Question: : In a Silverlight 4 MVVM project, we have a 'ListBox' control containing items, the selected item is two-way-bound to the appropriate property in the ViewModel. Another control (for example reasons, I've stripped it down to a single 'TextBox') is data bound to the selected item's content. The value should update on leave/focus lost.
: When the value in the 'TextBox' is changed and we leave that 'TextBox' by pressing the Tab key, everything works as desired - the value is updated. However, if the user clicks on a different item in the 'ListBox', then the SelectedItem setter is fired before the content of 'TextBox' setter is fired, leaving no chance to handle the user input.

You can see in debugger, when adding breakpoints to the property setters, that the new 'ListView' selection is applied first, before the 'TextBox' update is processed.
: We need to know that the currently selected item was modified before the user has selected another item. It's not desired to have a custom update trigger which would notify on each key press (we know that's possible).
Can you help?
'''
public abstract class ViewModelBase : INotifyPropertyChanged
{
public event PropertyChangedEventHandler PropertyChanged;
protected void OnPropertyChanged(string propertyName)
{
var handler = PropertyChanged;
if (handler != null)
handler(this, new PropertyChangedEventArgs(propertyName));
}
}
public class ItemViewModel : ViewModelBase
{
private string _content;
public ItemViewModel(string initContent)
{
_content = initContent;
}
public string Content
{
get
{
return _content;
}
set
{
if (_content != value)
{
_content = value;
OnPropertyChanged("Content");
}
}
}
}
public class MainViewModel : ViewModelBase
{
private ObservableCollection<ItemViewModel> _items =
new ObservableCollection<ItemViewModel>();
private ItemViewModel _selectedViewModel;
public ObservableCollection<ItemViewModel> Items
{
get
{
return _items;
}
}
public ItemViewModel SelectedItem
{
get
{
return _selectedViewModel;
}
set
{
if (_selectedViewModel != value)
{
_selectedViewModel = value;
OnPropertyChanged("SelectedItem");
}
}
}
}
'''
'''
<Grid x:Name="LayoutRoot" Background="White">
<ListBox Height="100"
HorizontalAlignment="Left"
Margin="12,12,0,0"
VerticalAlignment="Top"
ItemsSource="{Binding Items}"
SelectedItem="{Binding SelectedItem, Mode=TwoWay}"
DisplayMemberPath="Content"
Width="220" />
<TextBox Height="23"
HorizontalAlignment="Left"
Margin="12,118,0,0"
Text="{Binding SelectedItem.Content, Mode=TwoWay}"
VerticalAlignment="Top"
Width="220" />
</Grid>
'''
'''
public MvvmTestView()
{
InitializeComponent();
Loaded += new RoutedEventHandler(MvvmTestView_Loaded);
}
void MvvmTestView_Loaded(object sender, RoutedEventArgs e)
{
MainViewModel viewModel = new MainViewModel();
viewModel.Items.Add(new ItemViewModel("Hello StackOverflow"));
viewModel.Items.Add(new ItemViewModel("Thanks to Community"));
DataContext = viewModel;
}
'''
I present <URL> for you to check out, which will be probably be the accepted one, I still want to encourage you to make comments and give your hints. Thanks.
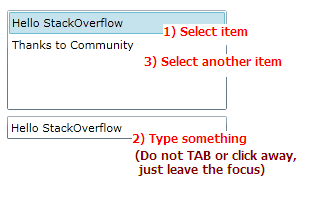
Answer: This is one solution we currently came up with. It has the advantage that it separates different tasks to the appropriate layer. For example, the View enforces an update of the binding, while the ViewModel tells the View to do so. Another advantage is that its handled synchronously, which would for example allow to check the content right before switching away, and the call-stack remains unchanged without raising "External Code" (Going over 'Dispatcher' or even 'DispatcherTimer' would do so) which is better for maintenance and flow control. A disadvantage is the new Event which has to be bound and handled (and finally unbound. I present an anonymous handler only for example reasons).
In 'ViewModelBase', implement a new 'ForceBindingUpdate' event:
'''
public abstract class ViewModelBase : INotifyPropertyChanged
{
// ----- leave everything from original code ------
public event EventHandler ForceBindingUpdate;
protected void OnForceBindingUpdate()
{
var handler = ForceBindingUpdate;
if (handler != null)
handler(this, EventArgs.Empty);
}
}
'''
In 'MainViewModel', update the setter of the 'SelectedItem' property:
'''
set // of SelectedItem Property
{
if (_selectedViewModel != value)
{
// Ensure Data Update - the new part
OnForceBindingUpdate();
// Old stuff
_selectedViewModel = value;
OnPropertyChanged("SelectedItem");
}
}
'''
Update the 'MvvmTestView' Code Behind to implement the new event:
'''
void MvvmTestView_Loaded(object sender, RoutedEventArgs e)
{
// remains unchanged
Mvvm.MainViewModel viewModel = new Mvvm.MainViewModel();
viewModel.Items.Add(new Mvvm.ItemViewModel("Hello StackOverflow"));
viewModel.Items.Add(new Mvvm.ItemViewModel("Thanks to Community"));
// Ensure Data Update by rebinding the content property - the new part
viewModel.ForceBindingUpdate += (s, a) =>
{
var expr = ContentTextBox.GetBindingExpression(TextBox.TextProperty);
expr.UpdateSource();
};
// remains unchanged
DataContext = viewModel;
}
'''
Last but not least, the minimal XAML Update: Give the 'TextBox' a name by adding 'x:Name="ContentTextBox"' Attribute to the 'TextBox's XAML.
Done.
Actually, I don't know if this is the cleanest solution, but it gets close to what we had in mind.